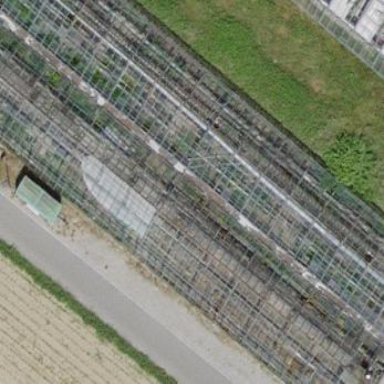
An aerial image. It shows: Greenhouse.